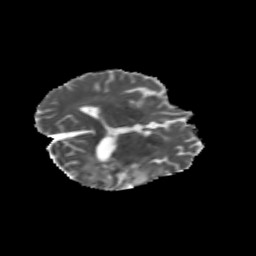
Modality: MD
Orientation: axial
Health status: ill
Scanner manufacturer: siemens
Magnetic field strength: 3 T
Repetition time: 13.7 s
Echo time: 0.098 s